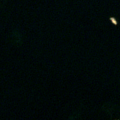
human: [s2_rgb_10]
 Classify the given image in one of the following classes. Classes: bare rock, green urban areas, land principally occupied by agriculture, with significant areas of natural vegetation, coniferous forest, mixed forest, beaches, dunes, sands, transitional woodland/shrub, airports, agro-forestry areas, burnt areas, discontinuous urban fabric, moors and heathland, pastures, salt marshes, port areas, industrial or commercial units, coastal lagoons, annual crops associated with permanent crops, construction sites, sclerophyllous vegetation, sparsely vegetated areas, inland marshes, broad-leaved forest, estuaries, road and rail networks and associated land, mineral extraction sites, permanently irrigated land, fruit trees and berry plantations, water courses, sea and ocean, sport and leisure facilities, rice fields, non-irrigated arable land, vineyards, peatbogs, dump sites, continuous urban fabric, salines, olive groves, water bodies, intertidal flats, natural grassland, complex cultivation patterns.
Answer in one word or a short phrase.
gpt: sea and ocean